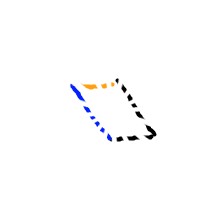
Shape: parallelogram